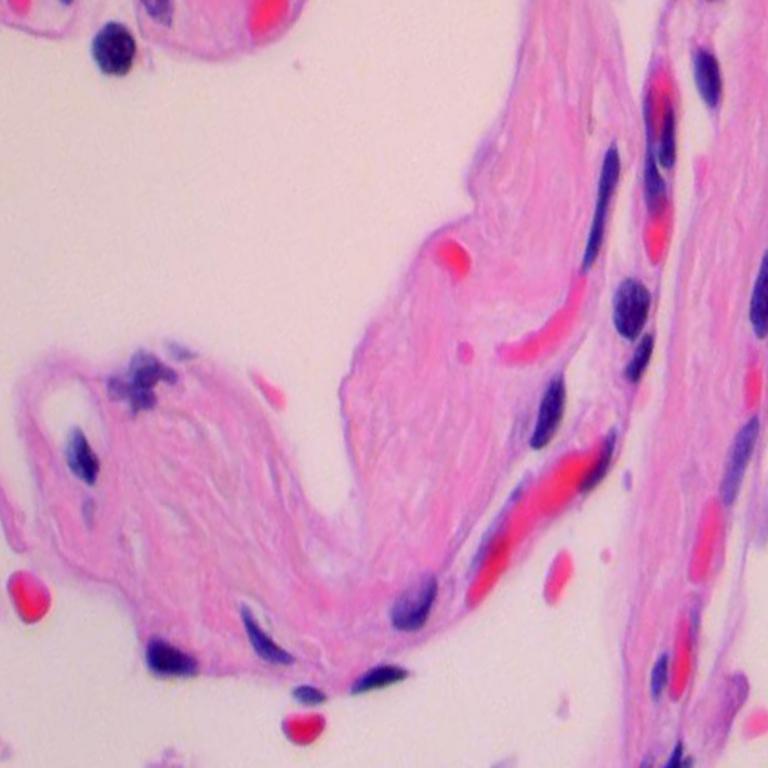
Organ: lung
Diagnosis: benign